Field crop: maize
Growth stage: 2
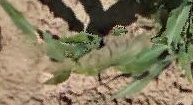
Species: maize